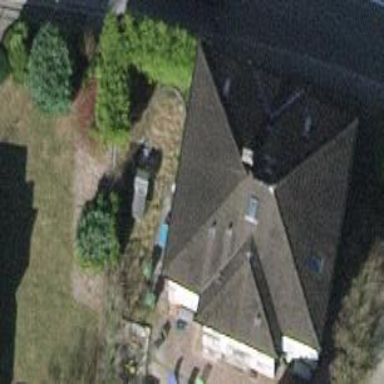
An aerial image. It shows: Building with hipped roof.